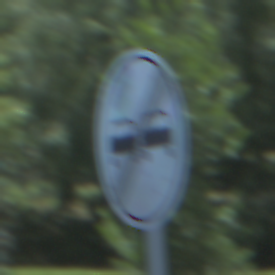
Verkehrszeichen: EndeUeberholverbot
Umgebung: Outdoor, Nature
Tageszeit: Midday
Wetter: Clear
Licht: Natural
Jahreszeit: Summer
Kontrast: HighContrast